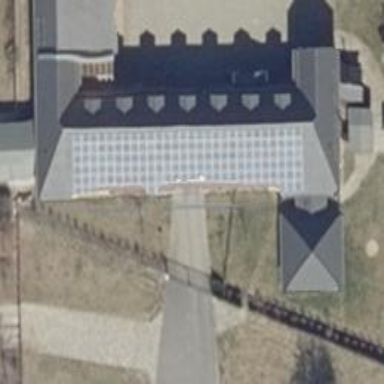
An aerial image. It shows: Solar power generator using photovoltaic method with solar photovoltaic panel types.